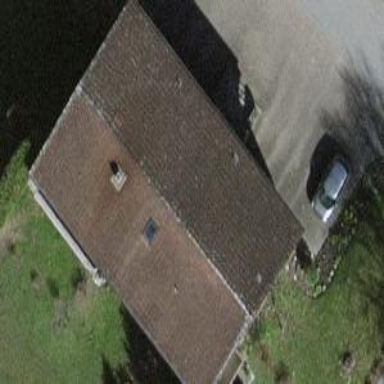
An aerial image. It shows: Building with gabled roof made of brown roof tiles. The roof is oriented along the structure.